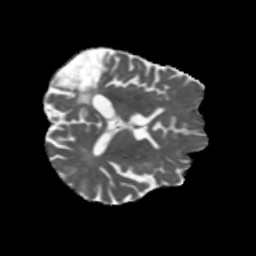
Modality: MD
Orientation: axial
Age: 68
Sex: male
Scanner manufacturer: siemens
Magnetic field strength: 3 T
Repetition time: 5.47 s
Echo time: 0.0854 s